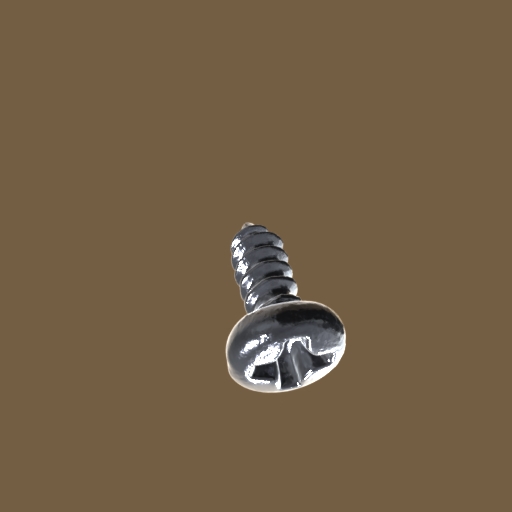
Label: screw